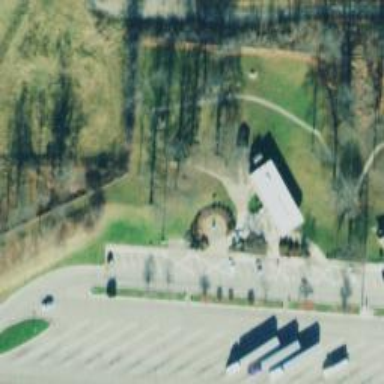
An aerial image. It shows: Memorial site with historic significance.